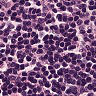
Metastatic tissue present: no